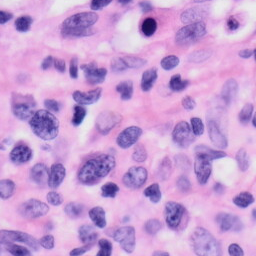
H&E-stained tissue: Skin